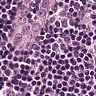
Metastatic tissue present: no